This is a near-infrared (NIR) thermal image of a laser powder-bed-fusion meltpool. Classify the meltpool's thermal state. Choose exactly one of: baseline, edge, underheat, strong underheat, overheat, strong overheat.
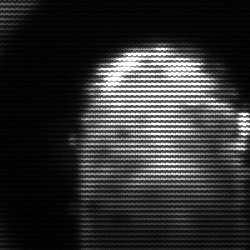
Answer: baseline